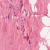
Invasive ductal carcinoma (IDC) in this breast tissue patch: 0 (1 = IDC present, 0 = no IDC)